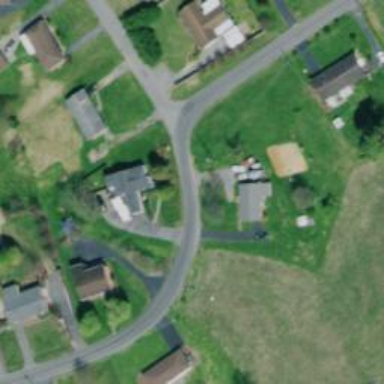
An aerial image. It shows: Residential road.